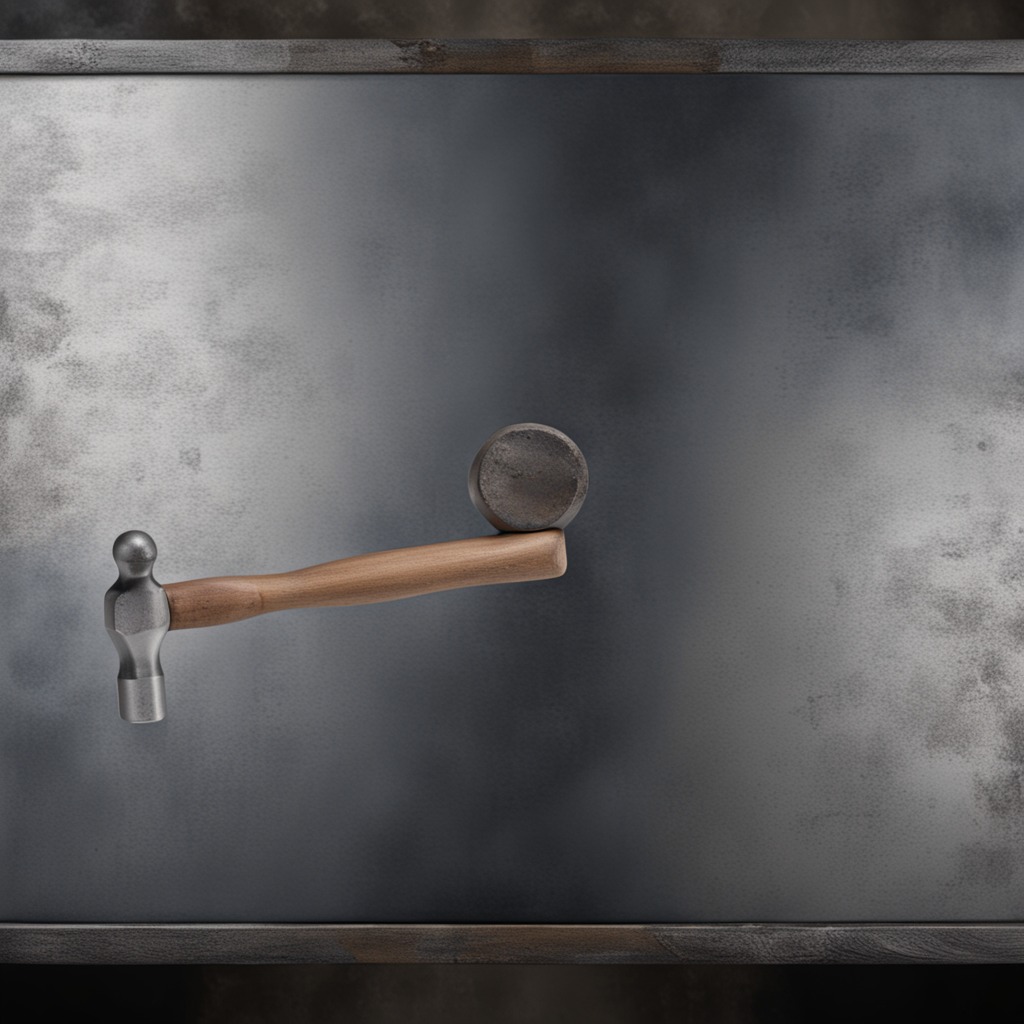
A hammer is lying on the cold steel table in a mining workshop.